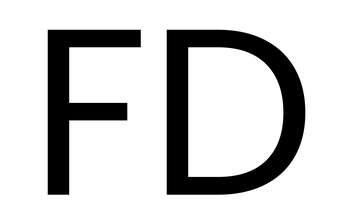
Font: Poppins-Regular